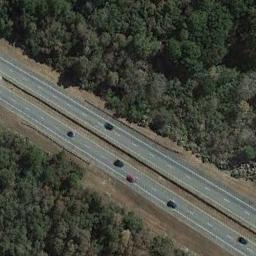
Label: freeway